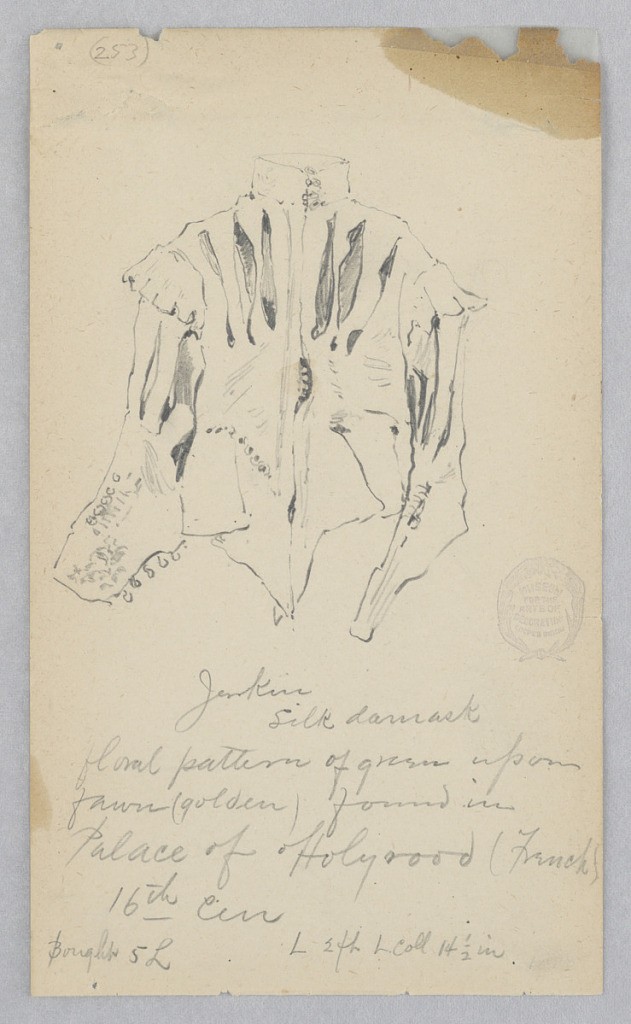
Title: Jerkin
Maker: Robert Frederick Blum, American, 1857–1903
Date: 1880
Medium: Graphite on paper
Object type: Drawing
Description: Sketch of a jerkin and silk damask shirt with a floral pattern.